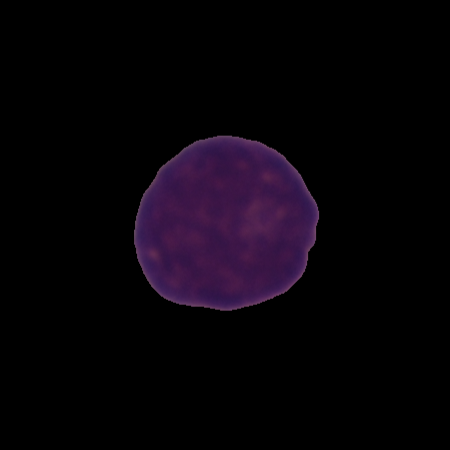
Label: healthy